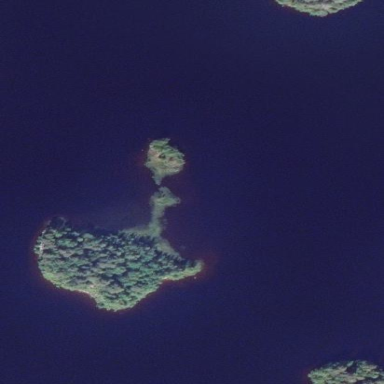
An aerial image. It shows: Islet.